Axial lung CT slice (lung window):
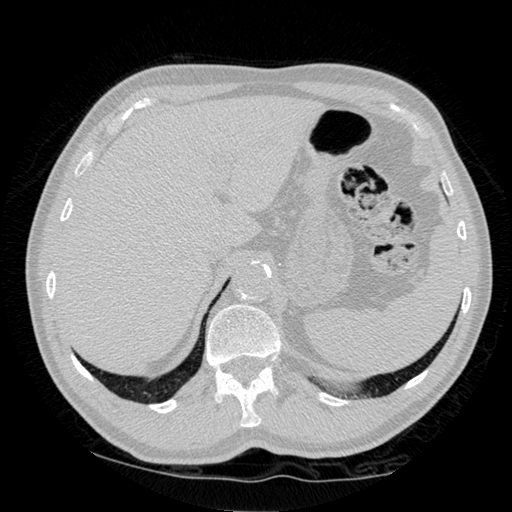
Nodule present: no